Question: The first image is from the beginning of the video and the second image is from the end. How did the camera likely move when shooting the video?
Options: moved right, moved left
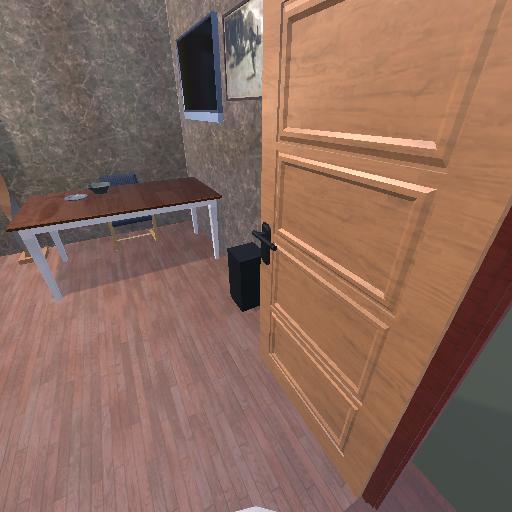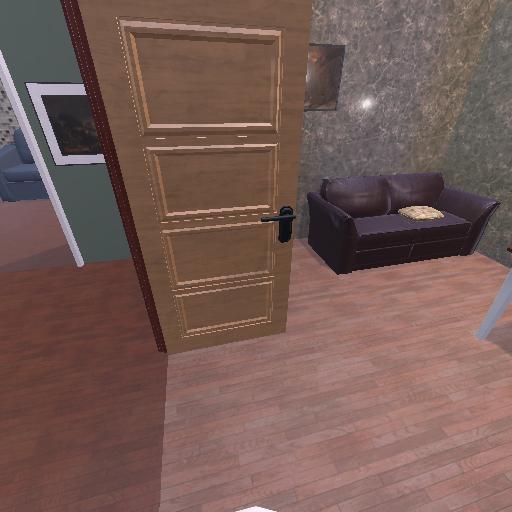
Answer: moved right